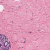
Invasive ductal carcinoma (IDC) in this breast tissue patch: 0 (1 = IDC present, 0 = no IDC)